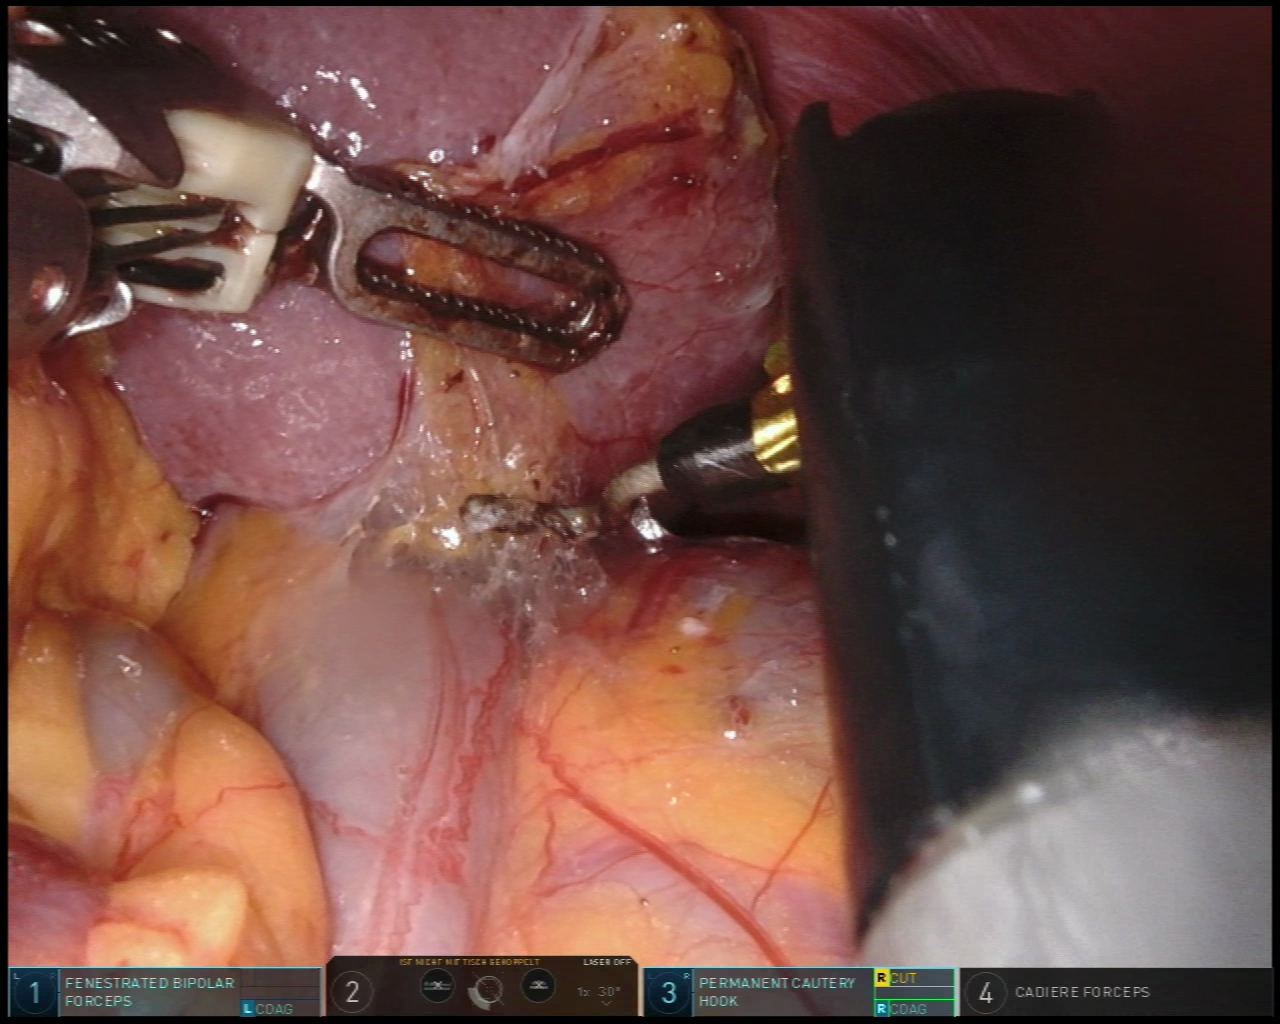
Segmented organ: abdominal_wall
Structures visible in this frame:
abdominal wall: yes
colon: yes
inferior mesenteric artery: no
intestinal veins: no
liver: no
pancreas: no
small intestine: no
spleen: yes
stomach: yes
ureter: no
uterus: no
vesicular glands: no